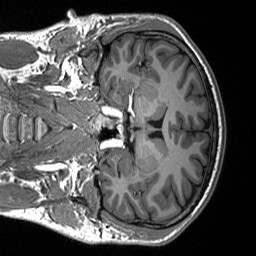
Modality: T1w
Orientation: coronal
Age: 23
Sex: male
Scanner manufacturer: siemens
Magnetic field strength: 3 T
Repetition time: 2.53 s
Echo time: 0.00219 s